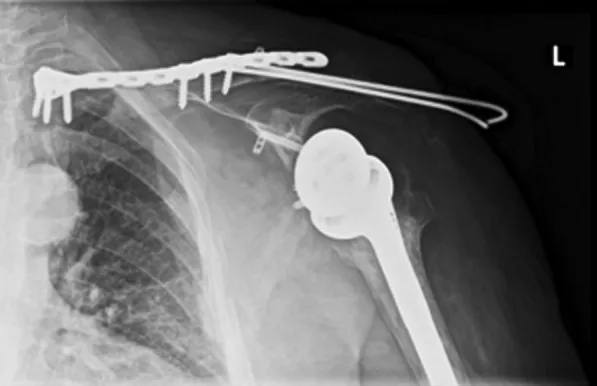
Radiograph of the left shoulder one month post open reduction and internal fixation of bipolar clavicular fracture, showing good bone healing with stable construct and satisfactory alignment, along with an intact reverse shoulder prosthesis.
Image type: radiology (x_ray)